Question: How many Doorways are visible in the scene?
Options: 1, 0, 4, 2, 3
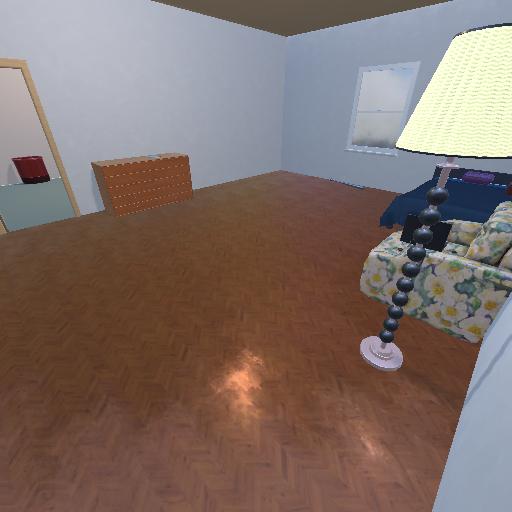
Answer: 1